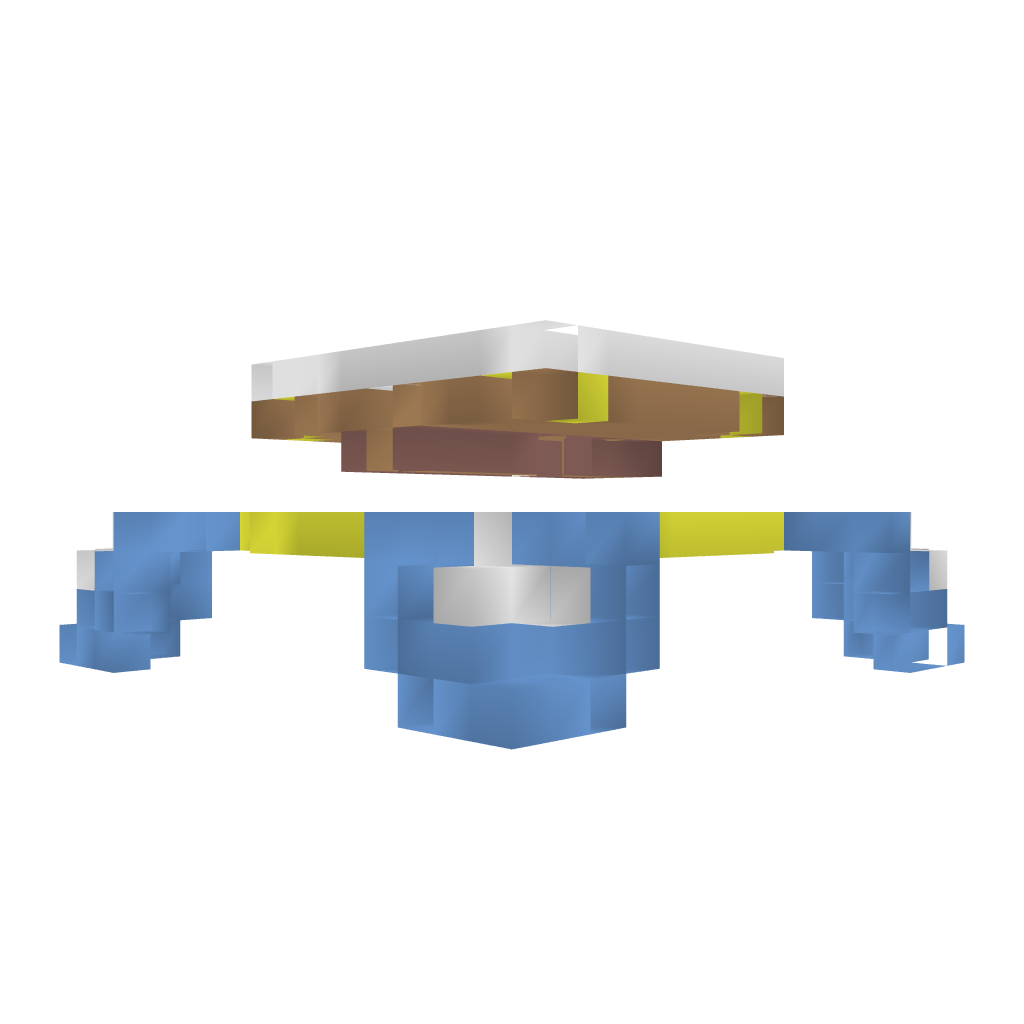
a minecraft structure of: Large Enchantment Table bad low quality